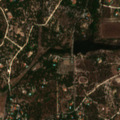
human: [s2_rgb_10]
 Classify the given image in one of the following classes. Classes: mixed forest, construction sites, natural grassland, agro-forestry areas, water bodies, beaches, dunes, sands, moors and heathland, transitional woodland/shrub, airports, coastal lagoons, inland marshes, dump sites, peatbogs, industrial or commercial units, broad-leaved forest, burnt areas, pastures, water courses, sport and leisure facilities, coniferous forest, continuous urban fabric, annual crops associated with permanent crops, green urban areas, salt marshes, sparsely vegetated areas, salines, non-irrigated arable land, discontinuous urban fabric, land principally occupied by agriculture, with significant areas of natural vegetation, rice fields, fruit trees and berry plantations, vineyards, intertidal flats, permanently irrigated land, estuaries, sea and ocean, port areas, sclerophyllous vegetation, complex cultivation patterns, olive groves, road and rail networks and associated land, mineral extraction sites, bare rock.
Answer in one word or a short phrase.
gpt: discontinuous urban fabric, complex cultivation patterns, mixed forest, transitional woodland/shrub